I will show an image sequence of human cooking. I have annotated the images with numbered circles. Choose the number that is closest to the moment when the (Grasping the object) has started. You are a five-time world champion in this game. Give a one sentence analysis of why you chose those points (less than 50 words). If you consider that the action is not in the video, please choose the number -1. Provide your answer at the end in a json file of this format: {"points": []}
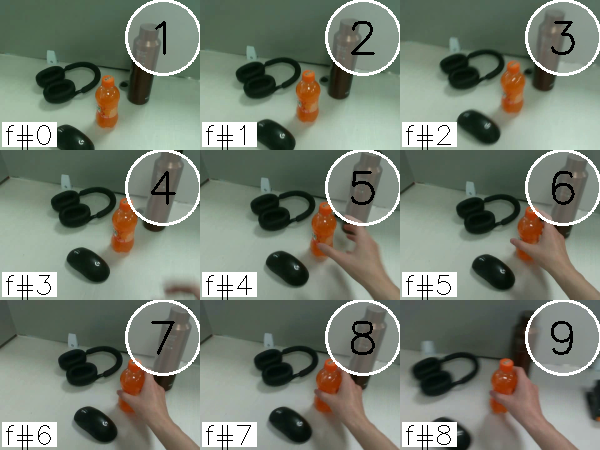
Frame 7 shows the clearest moment of hand-object contact.
{"points": [7]}